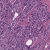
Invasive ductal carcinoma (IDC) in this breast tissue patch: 1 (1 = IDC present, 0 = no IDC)